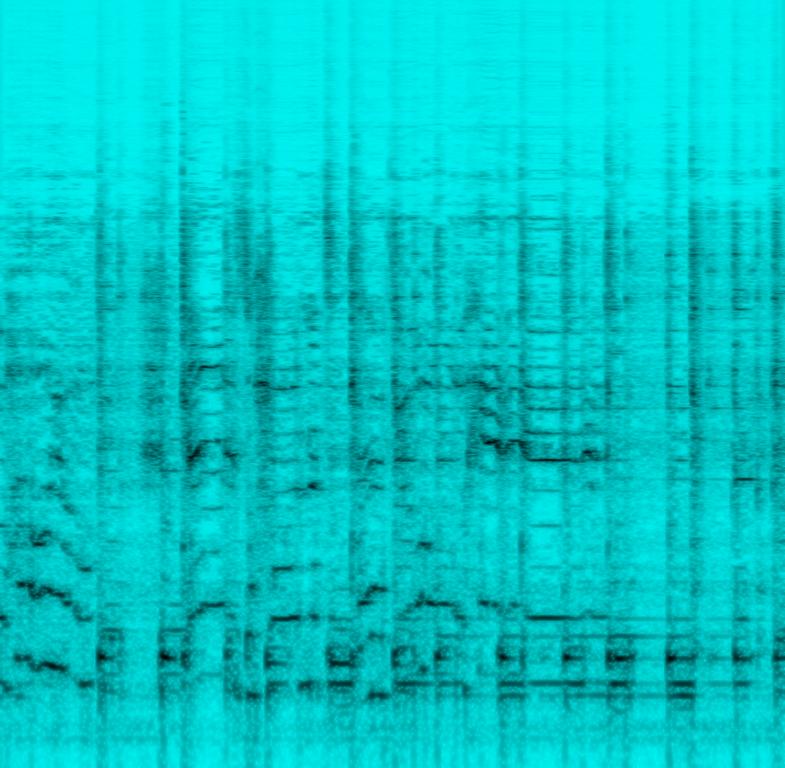
This song contains someone playing ukulele along with a xylophone sound playing the melody along. A female voice is singing in a higher key sounding soulful. You can hear a rimshot sound. That sound is maybe coming from the ukulele. This song may be playing live entertaining your friends and family.